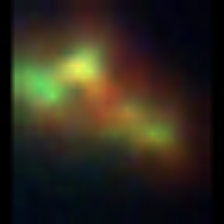
Taxon: Diatom_aggregate
Group: Diatoms